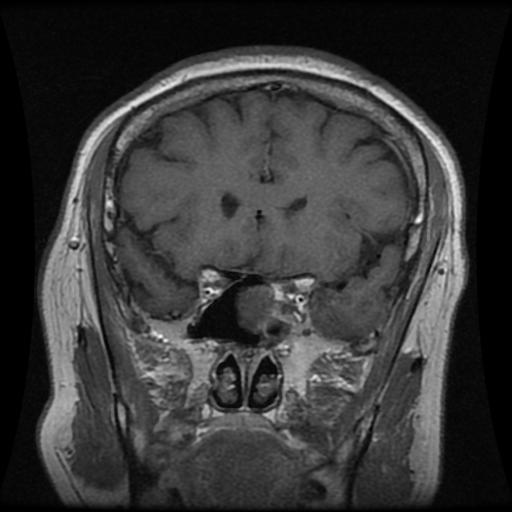
Label: pituitary